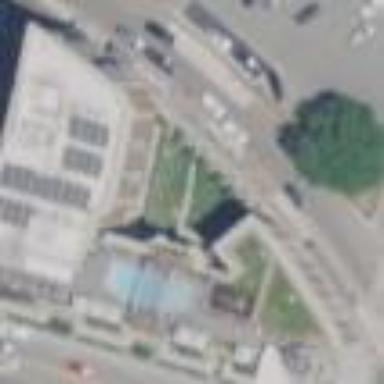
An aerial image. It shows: Hotel building.